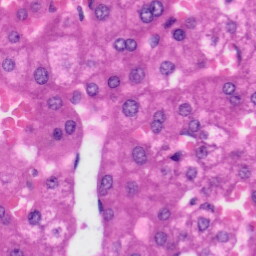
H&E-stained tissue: Liver